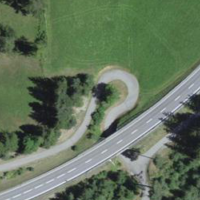
EUNIS habitat code: 43
Species observed at this site:
Orthilia secunda